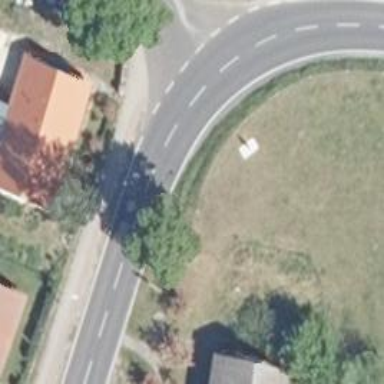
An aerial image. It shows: Secondary road with asphalt surface and sidewalk on the left side.